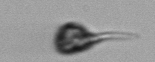
Label: Euglena